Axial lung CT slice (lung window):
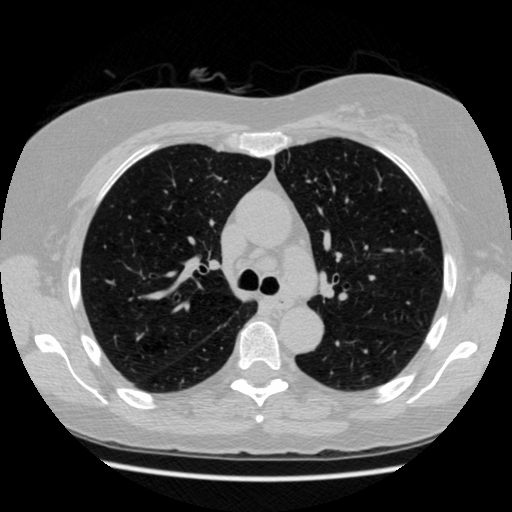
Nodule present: no